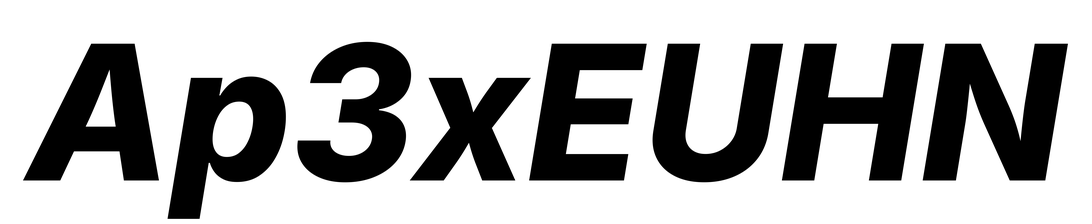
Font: Inter-Italic_ExtraBold_Italic